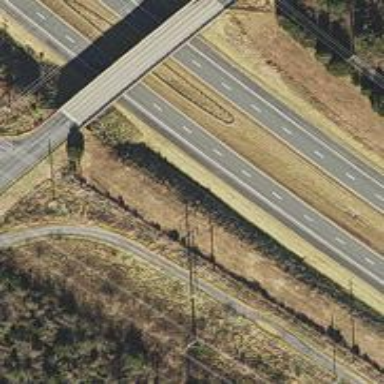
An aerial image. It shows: Asphalt motorway.